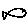
Label: fish